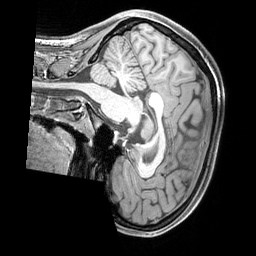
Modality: T1w
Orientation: sagittal
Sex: female
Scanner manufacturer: siemens
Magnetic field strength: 3 T
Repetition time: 2.3 s
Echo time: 0.00226 s